Current action and preconditions to check: path_clear

Your task: For each precondition in the list above, predict whether it will hold at this action.

Consider the current scene as observed from the mobile robot's camera, and analyze the predicted future states of all dynamic agents (e.g., people, animals, vehicles, or any moving entities) within the NEXT SECOND.

IMPORTANT: Only answer "very likely" if you are absolutely certain—based on strong, clear evidence—that a dynamic agent will violate the precondition in the predicted future state. Do NOT answer "very likely" for unlikely, ambiguous, or low-probability risks.

Ask yourself for each precondition: Is there a high probability, with clear and convincing evidence, that the predicted future states of any dynamic agent will interfere with the predicted future state of the currently executing action within the NEXT SECOND, causing that precondition to fail?

Assess the risk level based on these predictions. Use "likely" or "very likely" if motions create a clear risk of interference.

Use "neutral" or "improbable" if agents are nearby but their predicted paths are clearly diverging or non-conflicting.

Failure Risk Categories: "very improbable", "improbable", "neutral", "likely", "very likely"

Answer Format: Output ONLY the probability_of_failure value from these categories: "very improbable", "improbable", "neutral", "likely", "very likely"

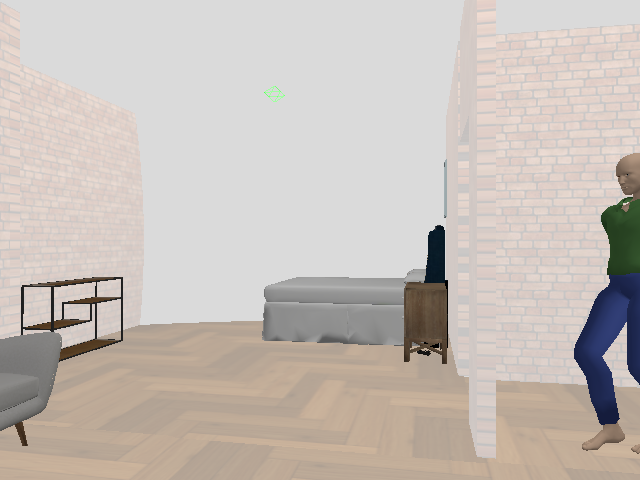

Answer: neutral